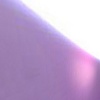
Label: sunburn